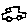
Label: car